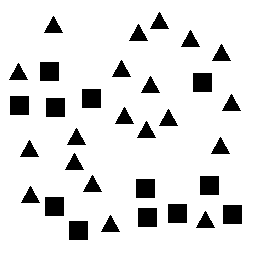
Squares: 12
Triangles: 20
Stars: 0
Total shapes: 32